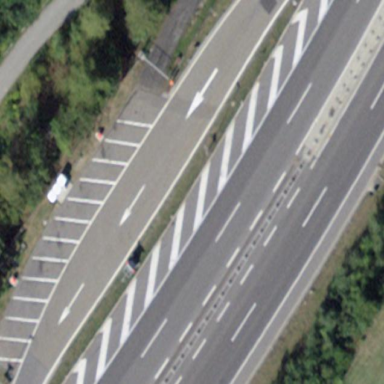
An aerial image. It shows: Rest area on the road.